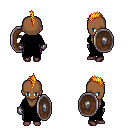
a pixel art fantasy rpg character, female body template, human, dark skin, black robe, magenta pants, light blonde mohawk hairstyle, metal gloves, maroon shoes, shield, four views (front, back, left, right), 2x2 character sprite sheet, small pixel art, hard edges, no anti-aliasing